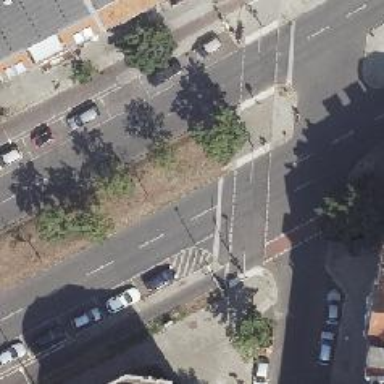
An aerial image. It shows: Road with traffic signals.